Question: Resize works fine except when I maximise the screen, the navigator arrow is missing at the right and the select navigator at the bottom.
<URL>
1) Can you confirm that this is a bug?
2) If not, how can I fix this?

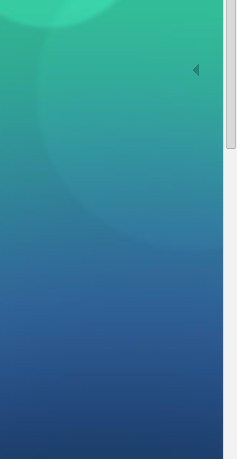
Answer: Yeah I see the error, too. I can tell it's placed correctly if I turn off display: none; but it seems to be hidden once it gets past 880px from the left side. It seems to be because '#slider1_container > div > div' is getting 'overflow: hidden;' written inline. Locate what's doing this in your JavaScript and turn it off. If you must, hackishly use '!important' for a quick fix to be revisited later.